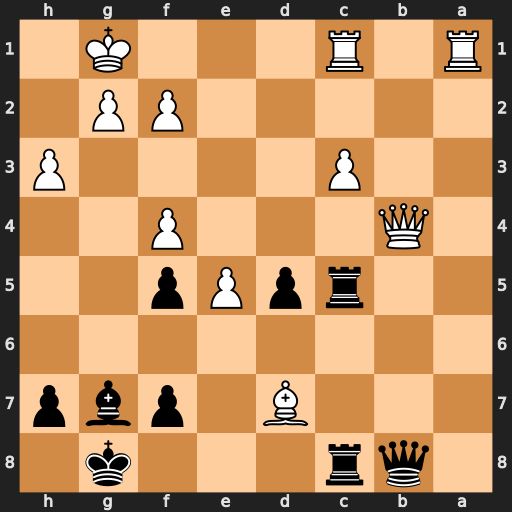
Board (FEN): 1qr3k1/3B1pbp/8/2rpPp2/1Q3P2/2P4P/5PP1/R1R3K1
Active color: b
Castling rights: -
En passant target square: -
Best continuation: Qxb4 cxb4 Rxc1+